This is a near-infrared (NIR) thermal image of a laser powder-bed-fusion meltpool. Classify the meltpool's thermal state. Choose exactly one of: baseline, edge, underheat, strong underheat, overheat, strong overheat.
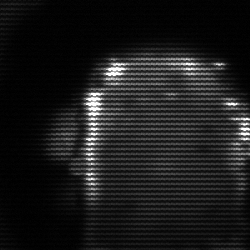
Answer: baseline